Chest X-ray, PA view. Patient: 56 years old, sex M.
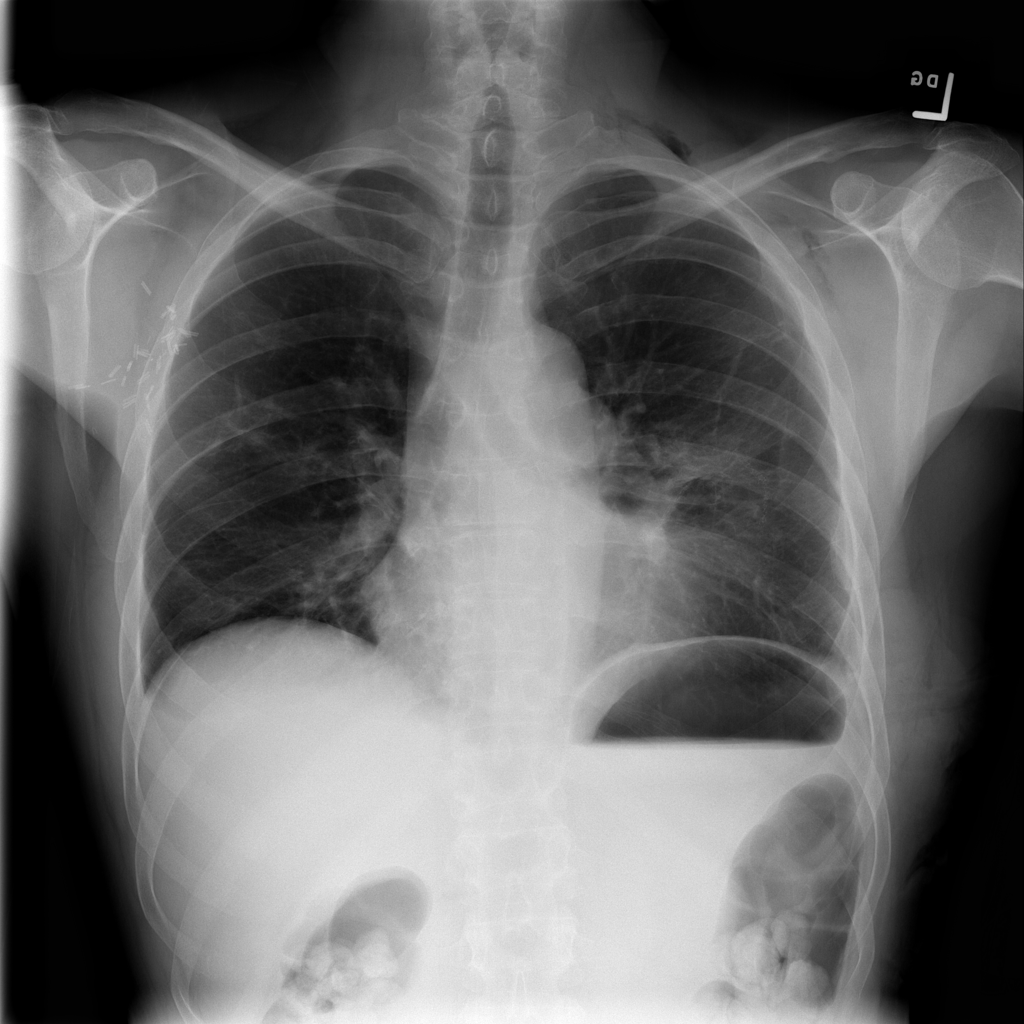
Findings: No Finding